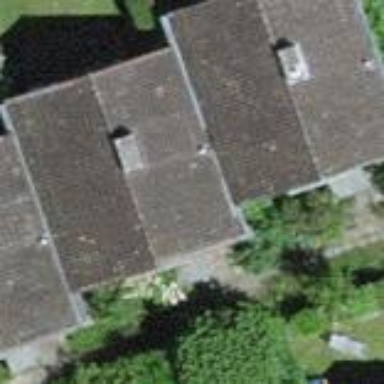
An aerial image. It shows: Residential building.